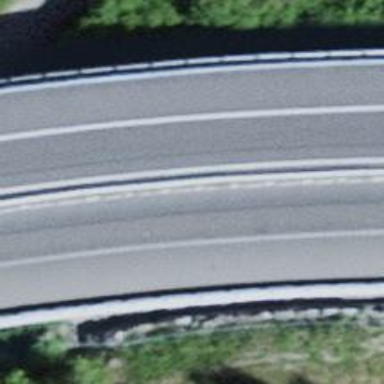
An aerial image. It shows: Primary highway bridge with asphalt surface.